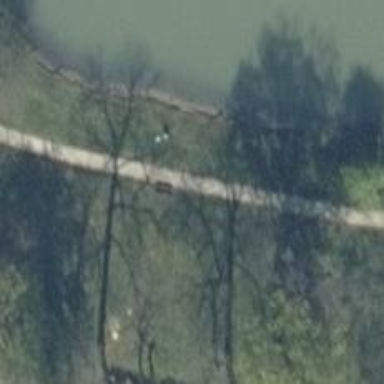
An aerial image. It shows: Paved path.